Field crop: maize
Growth stage: 2
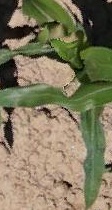
Species: maize